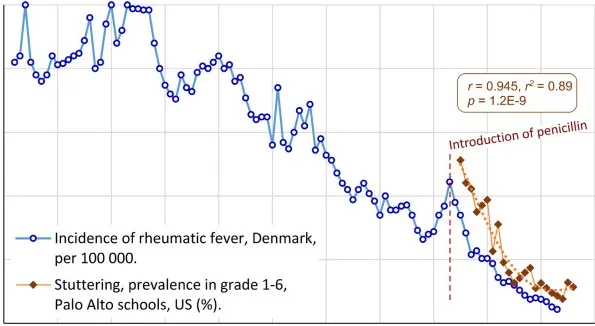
The parallel decline of stuttering and rheumatic fever in different continents, after the introduction of penicillin in 1943, in the US and in Denmark. The correlation is r = 0.945, r2 = 0.89, p = 1.2E-9.
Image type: chart (chart)